Field crop: tomato
Growth stage: 1
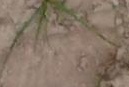
Species: cyperus